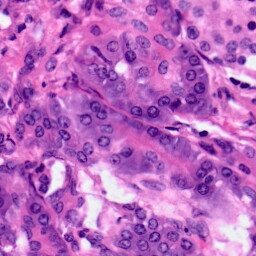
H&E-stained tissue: Pancreatic